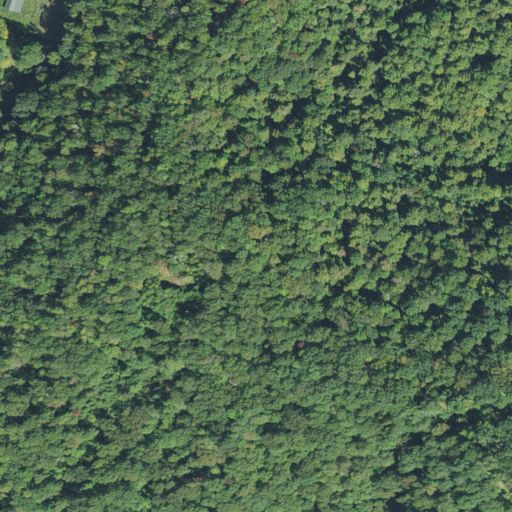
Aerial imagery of ridge(s) in North Carolina named Stony Mountain Ridge containing deciduous forest and grassland